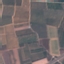
Land use / land cover class: PermanentCrop